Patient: sex M, age 61
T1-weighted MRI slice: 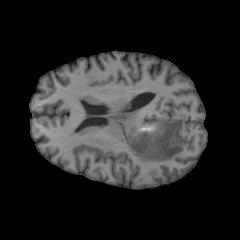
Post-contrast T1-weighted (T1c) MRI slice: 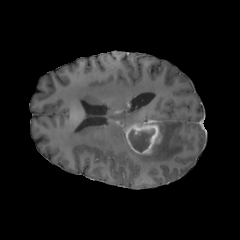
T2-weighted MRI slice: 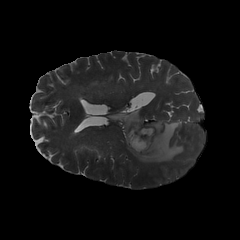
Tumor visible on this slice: yes
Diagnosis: Glioblastoma, IDH-wildtype
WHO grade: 4